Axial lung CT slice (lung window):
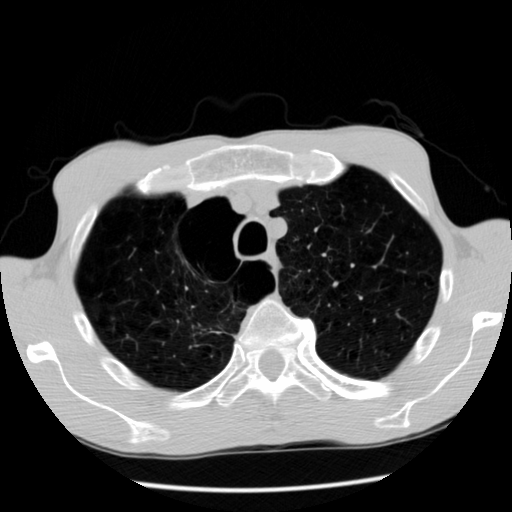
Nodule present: no